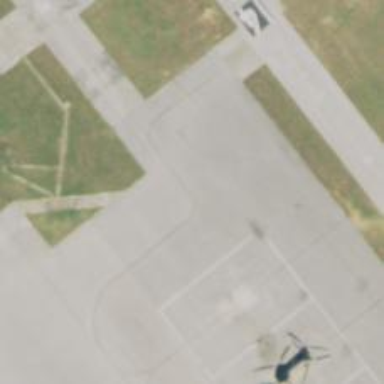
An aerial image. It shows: View of taxiway at the airport.